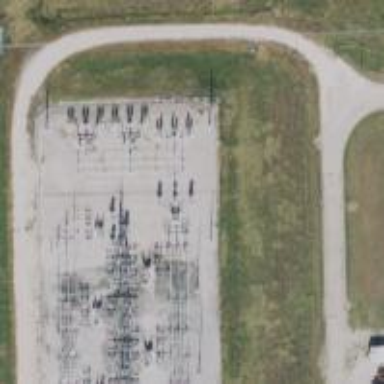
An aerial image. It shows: Switch for power supply.